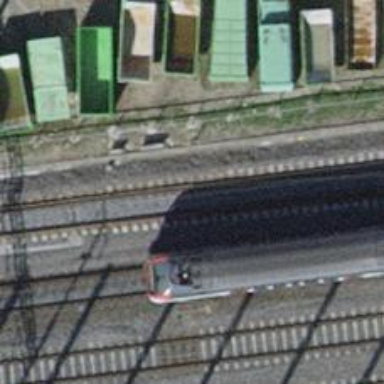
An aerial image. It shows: Railway switch.